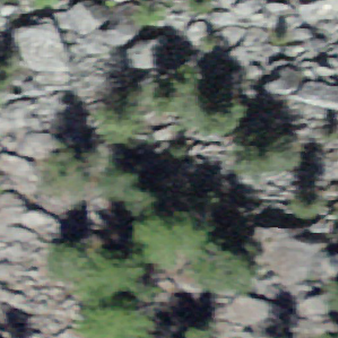
Label: bouldering_area